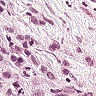
Metastatic tissue present: yes